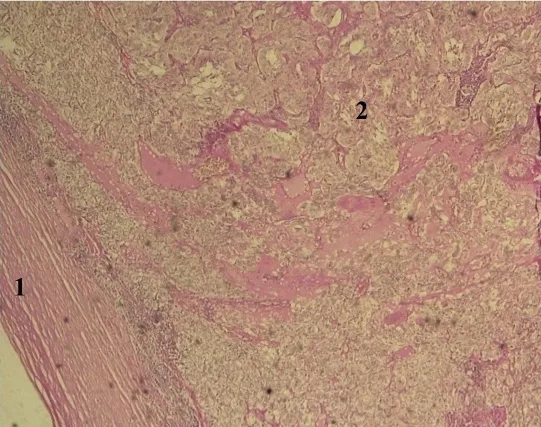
Microscopic image of pheochromocytoma at low magnification showing the cell architecture with a capsule limit and a gathering of cells into nests.
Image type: pathology (h&e)